Interaction volume radius: 5 \u00c5
Interaction volume height: 25 \u00c5
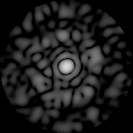
Disorder parameter: 0.8425